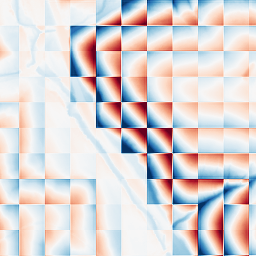
Category: wavelet
Decomposition family: wavelet_dwt
Decomposition parameters: wavelet: haar
level: 5
Upsampling method: sinc_blackman
Upsampling parameters: scale: 2
kernel_size: 16
Upsampling scale: 2